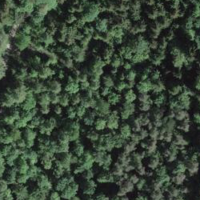
EUNIS habitat code: 44
Species observed at this site:
Argynnis paphia